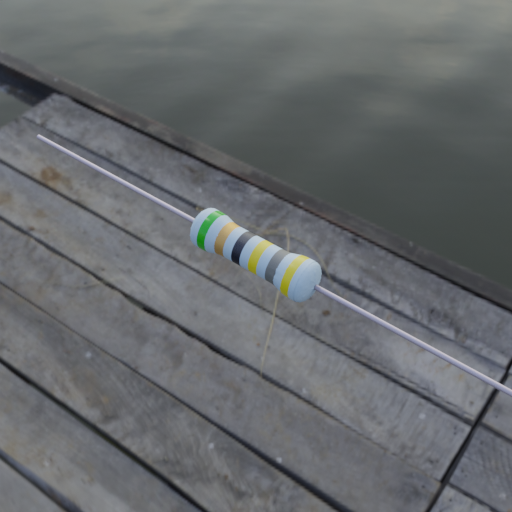
Resistor colour bands (in order): green, gold, black, yellow, gray, yellow